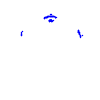
Particle: pion